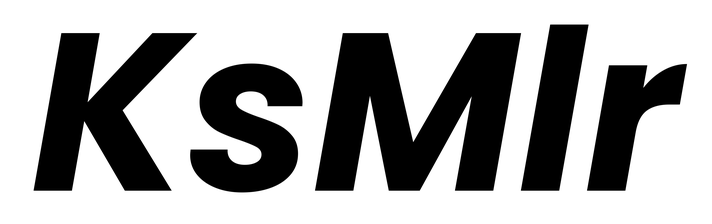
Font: Poppins-BoldItalic